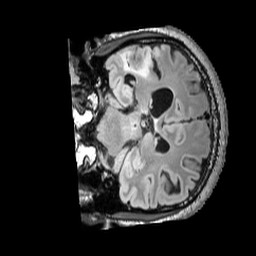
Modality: FLAIR
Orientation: coronal
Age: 54
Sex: female
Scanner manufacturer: siemens
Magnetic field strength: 3 T
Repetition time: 5 s
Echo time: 0.387 s